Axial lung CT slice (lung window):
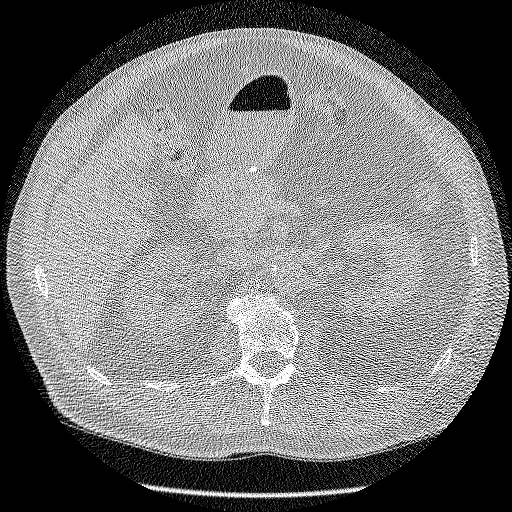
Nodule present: no